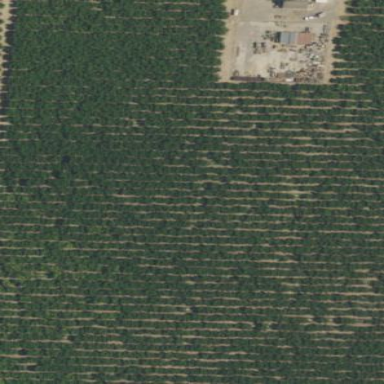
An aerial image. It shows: Orchard filled with peach trees.